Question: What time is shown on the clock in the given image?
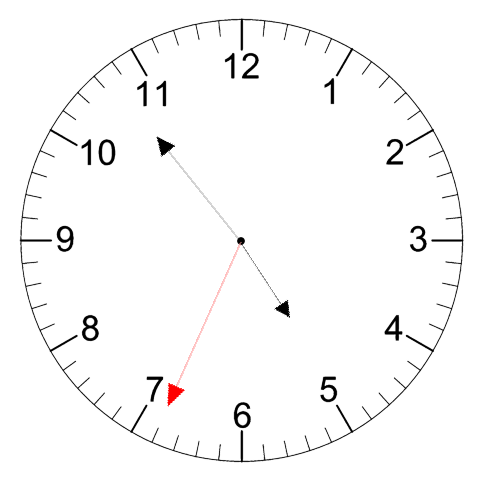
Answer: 04:53:34